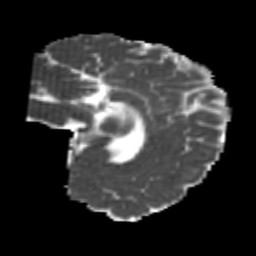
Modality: MD
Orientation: sagittal
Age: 22
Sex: female
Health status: healthy
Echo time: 0.074 s